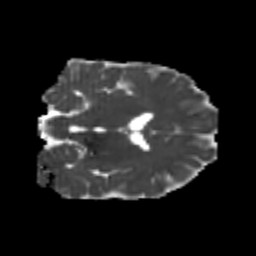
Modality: MD
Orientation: coronal
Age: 21
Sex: male
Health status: healthy
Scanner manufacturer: philips
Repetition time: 7.389 s
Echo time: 0.08599 s